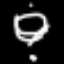
Label: octagon